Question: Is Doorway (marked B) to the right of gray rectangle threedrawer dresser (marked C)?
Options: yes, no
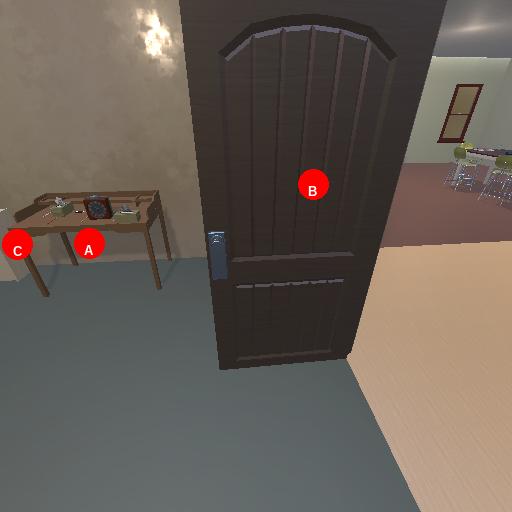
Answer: yes